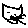
Label: cat